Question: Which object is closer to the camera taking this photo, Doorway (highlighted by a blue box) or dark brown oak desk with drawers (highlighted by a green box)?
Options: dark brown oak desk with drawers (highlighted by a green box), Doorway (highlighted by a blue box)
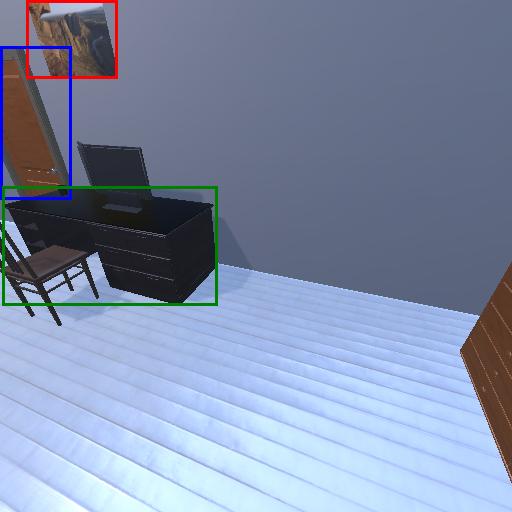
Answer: dark brown oak desk with drawers (highlighted by a green box)